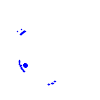
Particle: pion